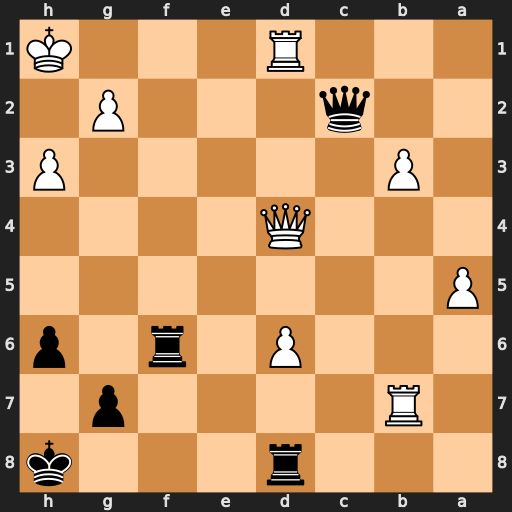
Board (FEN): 3r3k/1R4p1/3P1r1p/P7/3Q4/1P5P/2q3P1/3R3K
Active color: b
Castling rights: -
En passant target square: -
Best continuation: Rdxd6 Qxd6 Rxd6 Rxd6 Qc1+ Kh2 Qf4+